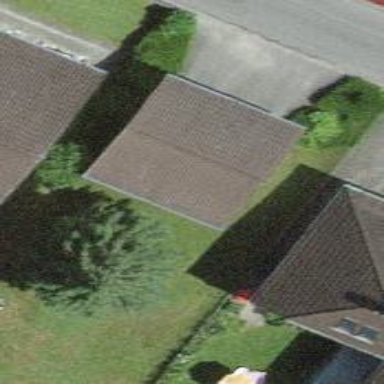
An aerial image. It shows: Garage building.